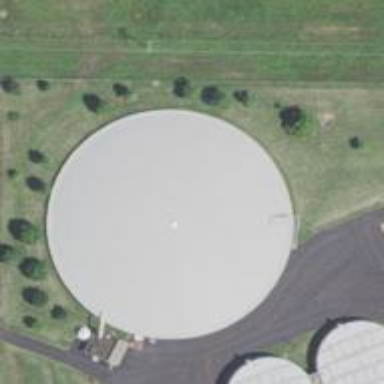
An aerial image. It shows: Storage tank with man-made structure.